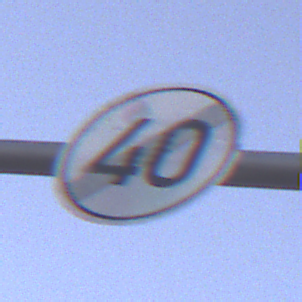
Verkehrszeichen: EndeGeschwindigkeit40
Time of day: Dusk
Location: Outdoor (Nature)
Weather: Clear
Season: NotSpecified
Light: Natural